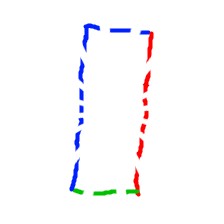
Shape: rectangle